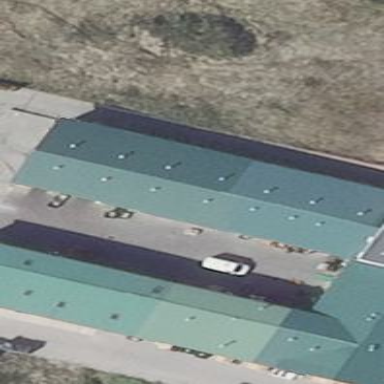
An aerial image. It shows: Service building.